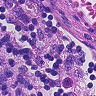
Metastatic tissue present: no